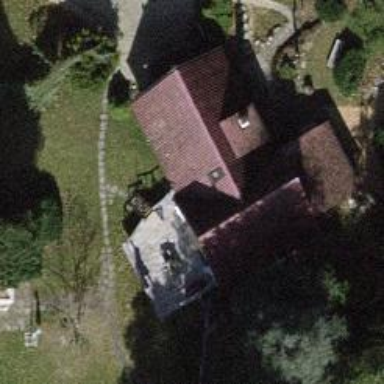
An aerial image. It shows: Simple house.